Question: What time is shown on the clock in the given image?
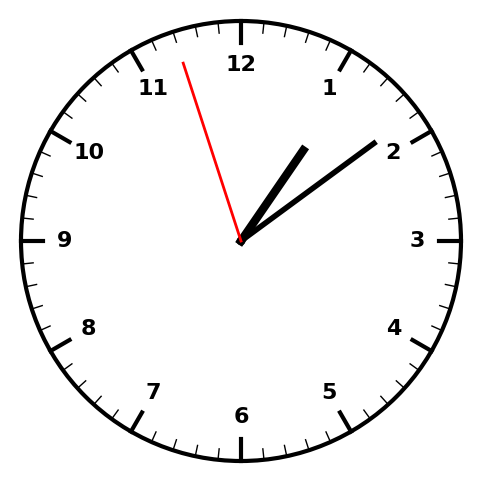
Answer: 01:08:57